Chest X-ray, PA view. Patient: 63 years old, sex F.
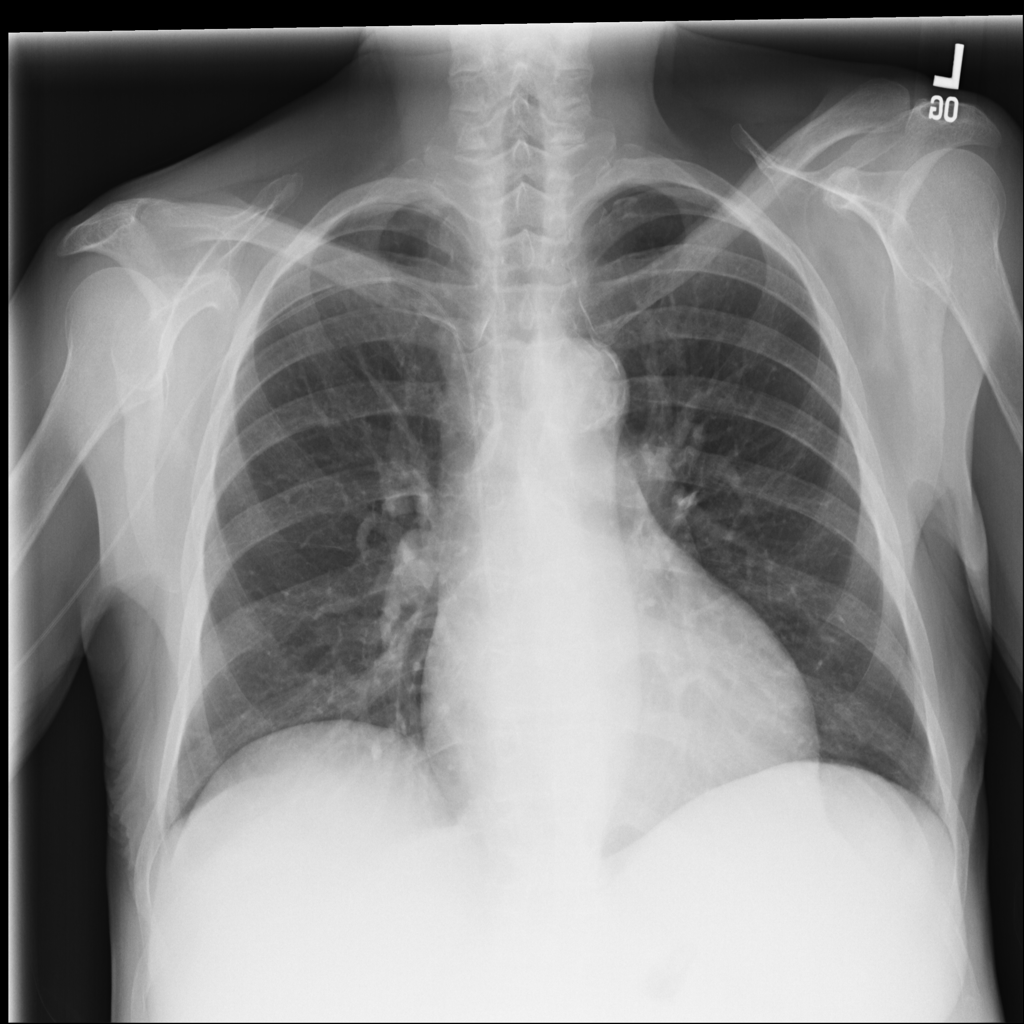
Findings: Infiltration